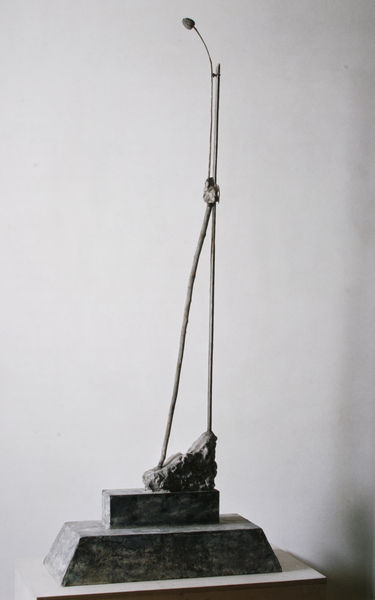
Titel: Untitled
Künstler: Cy Twombly
Standort: Zürich
Institution: Privatsammlung
Schlagwörter: schatten, grau, hintergrund, lampe, licht, schwarz, weiss, sockel, stein, bild, figur, skulptur, stab, abstrakt, linien, metall, bronze, plastik, podest, surrealismus, foto, messing, gerüst, kabel, stengel, hässlich, fotographie, stahl, objekt, installation, statur, giacometti, instalation, tinguely, armatur, kinetik, calder, instellation